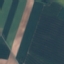
Land use / land cover: AnnualCrop